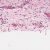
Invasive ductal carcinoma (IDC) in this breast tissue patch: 0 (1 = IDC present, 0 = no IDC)